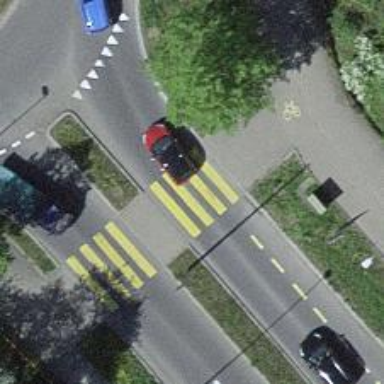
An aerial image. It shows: Uncontrolled zebra crossing with central island.